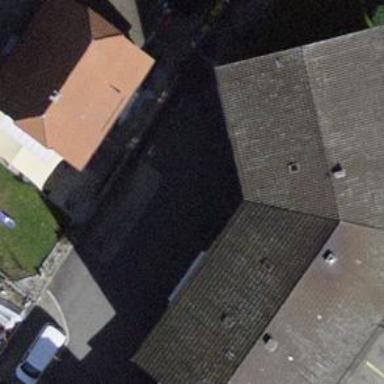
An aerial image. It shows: Building with tiled roof.